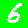
Digit: 6